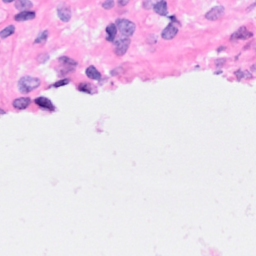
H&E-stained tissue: Breast